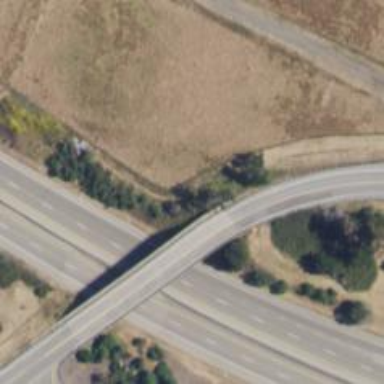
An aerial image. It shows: Viaduct bridge crossing over asphalt secondary road.